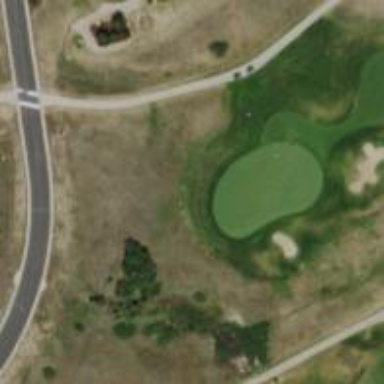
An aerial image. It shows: Golf hole.